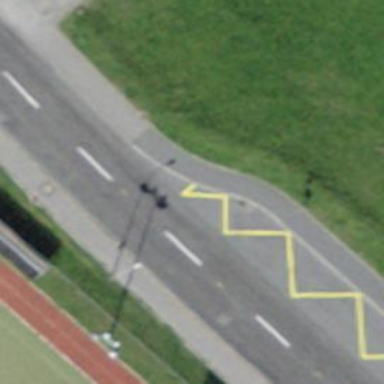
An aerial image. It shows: Bus stop with platform for public transport.